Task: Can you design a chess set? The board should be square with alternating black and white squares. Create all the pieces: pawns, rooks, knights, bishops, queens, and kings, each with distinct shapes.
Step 1823:
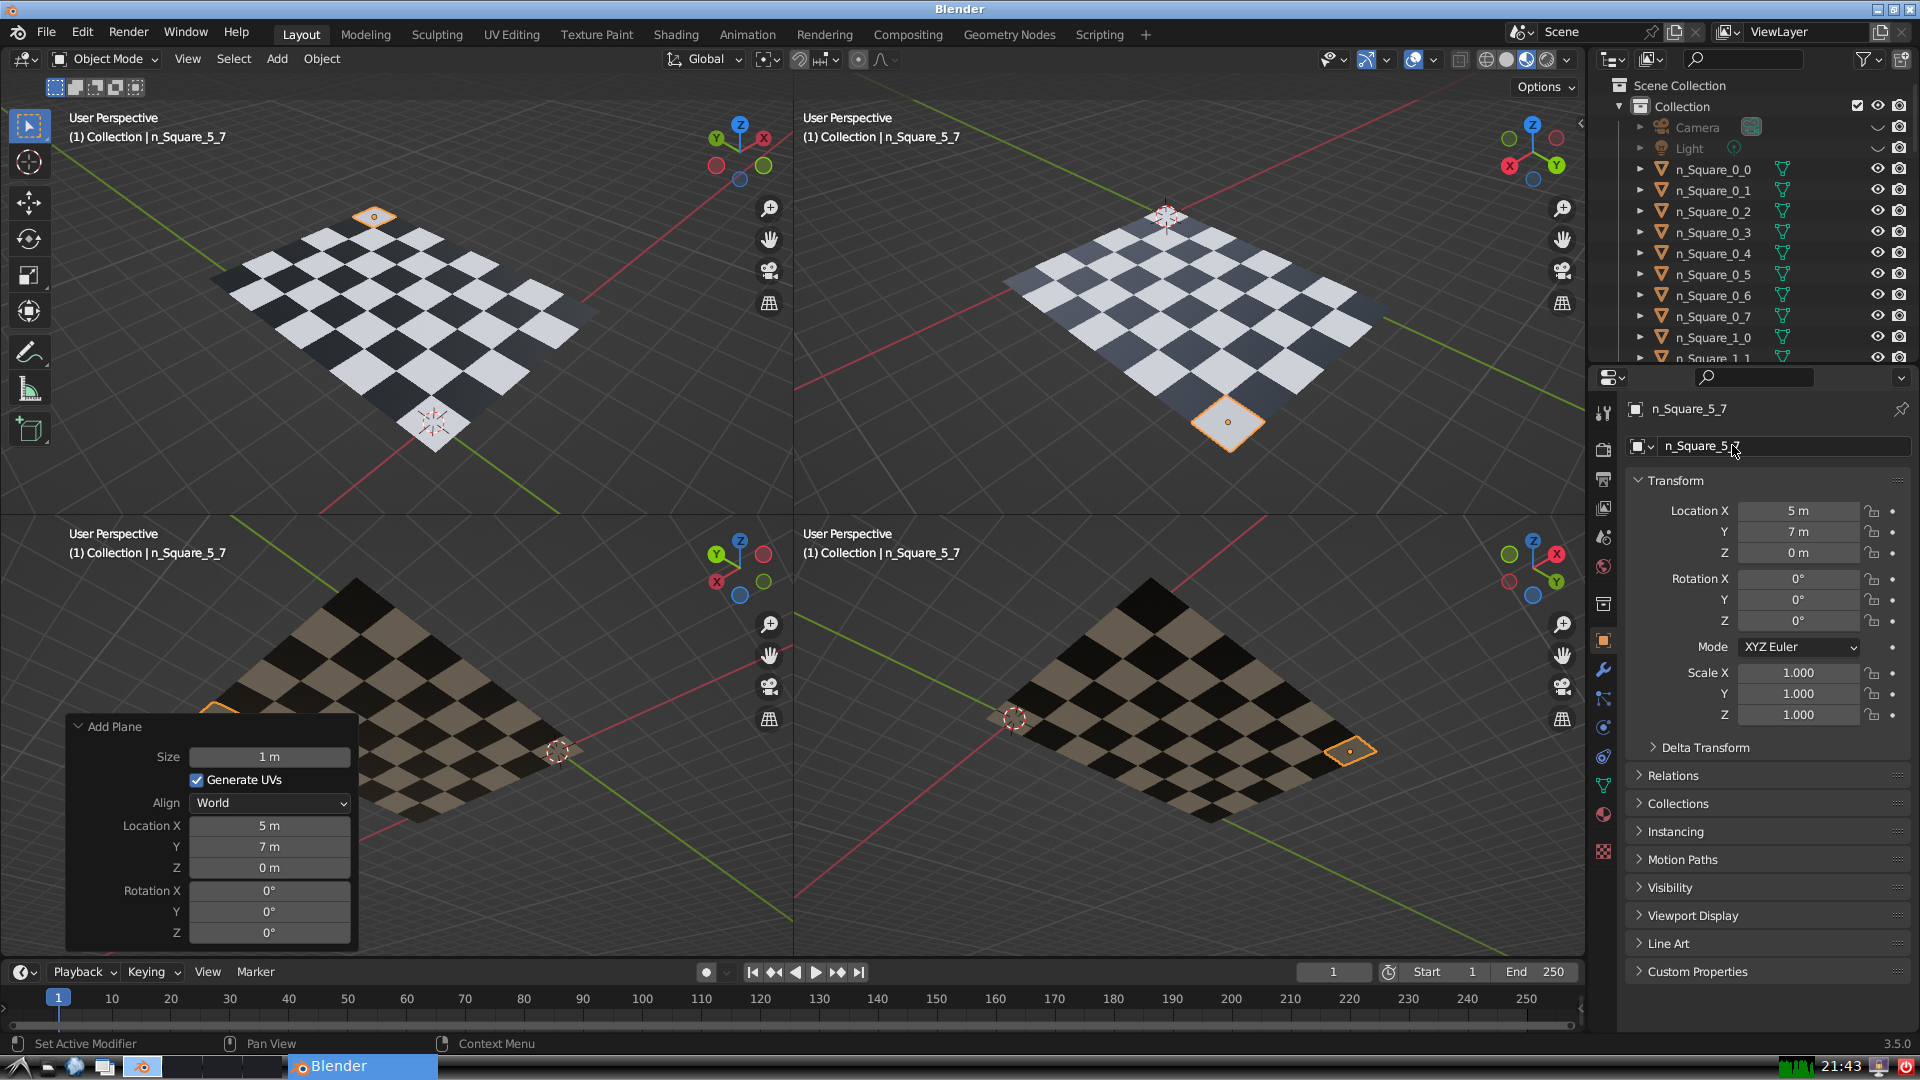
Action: {"mouse_move": [1603, 815]}